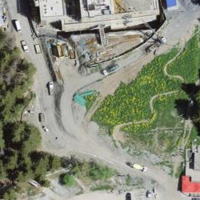
EUNIS habitat code: 55
Species observed at this site:
Achillea millefolium